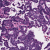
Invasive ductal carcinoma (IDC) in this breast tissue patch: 1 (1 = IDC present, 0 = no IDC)